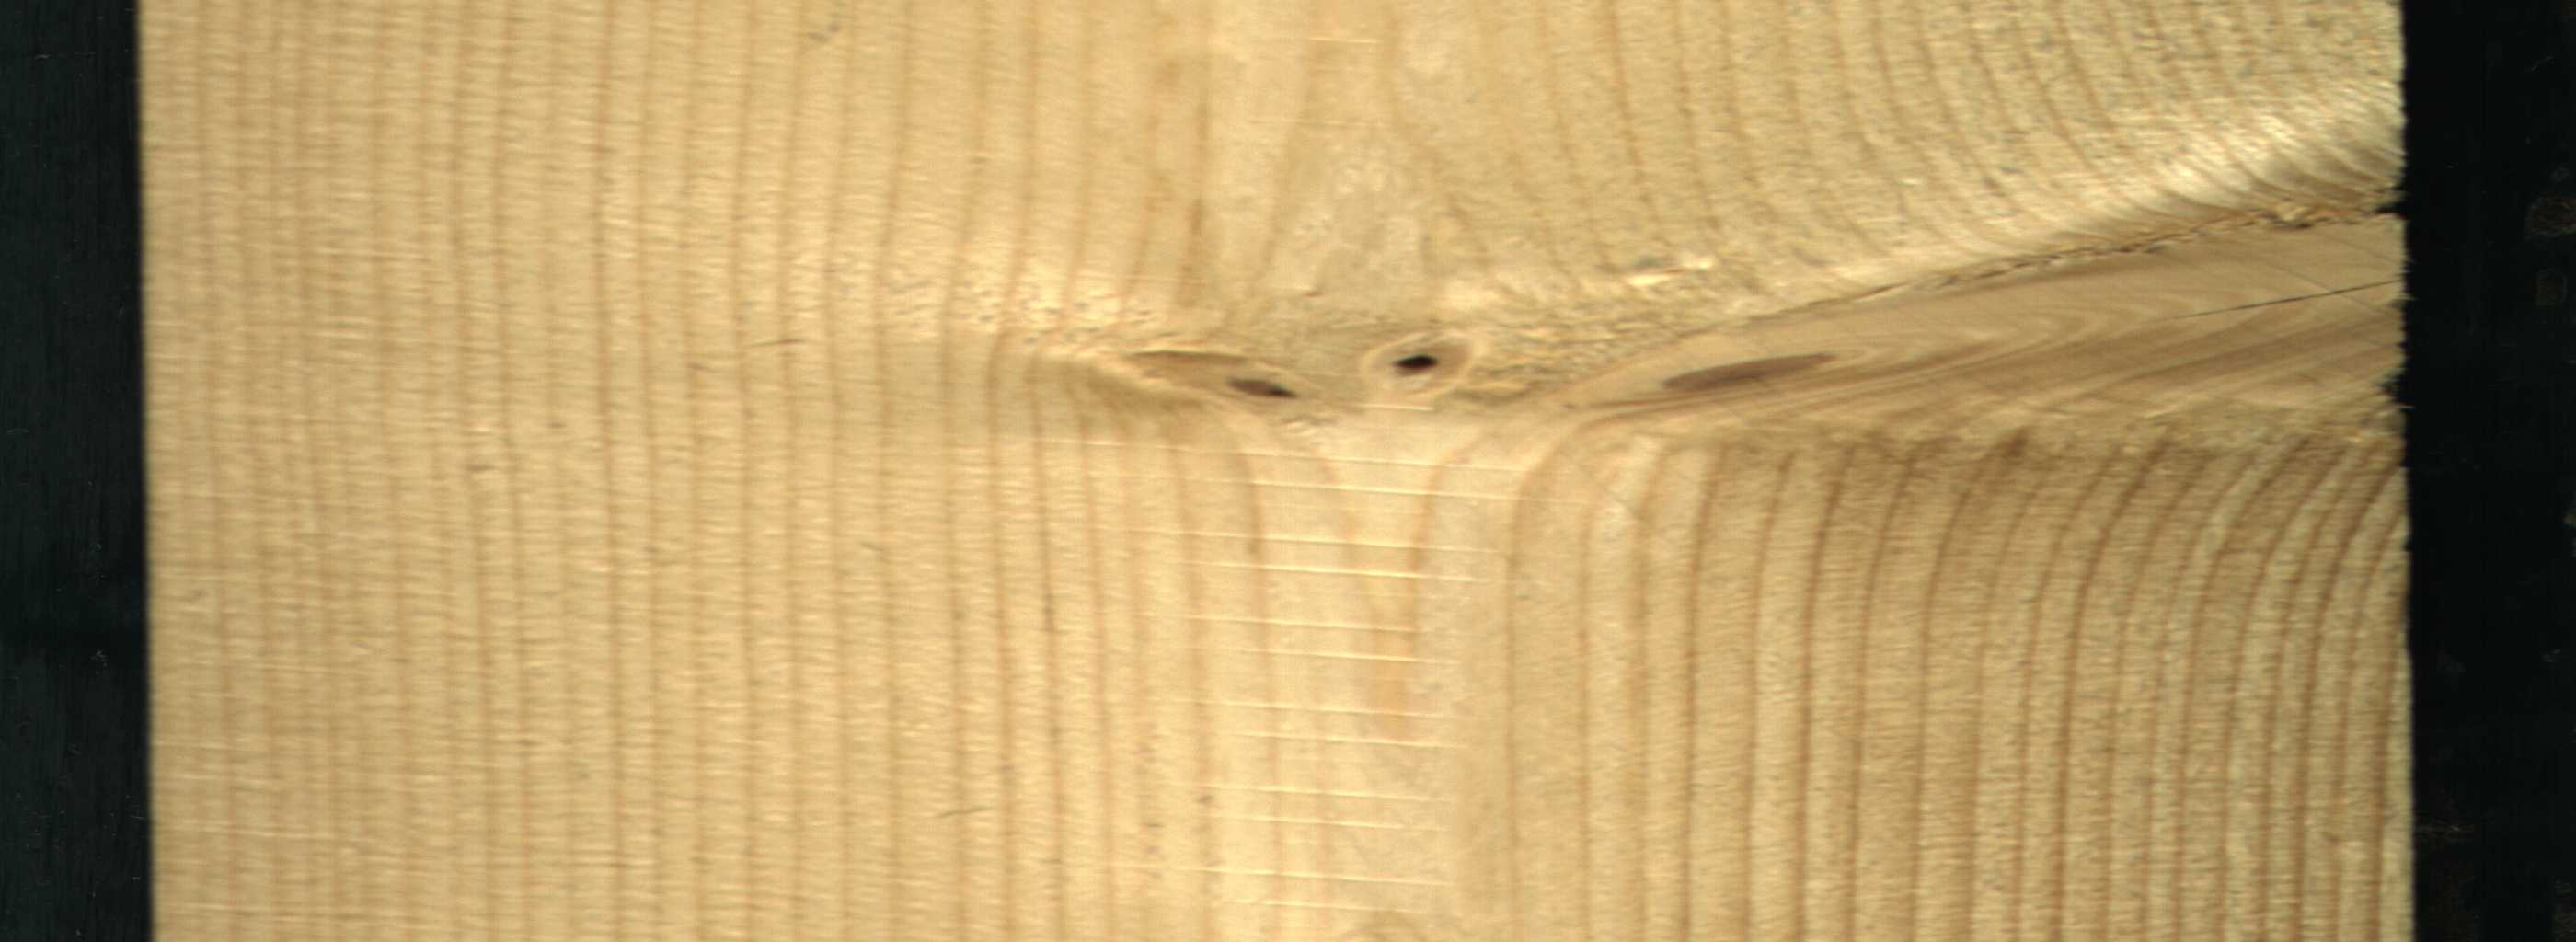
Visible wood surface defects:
Dead_Knot
Live_Knot
Live_Knot